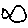
Label: fish